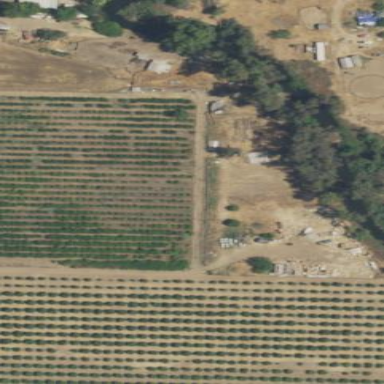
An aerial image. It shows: Orchard filled with apricot trees.